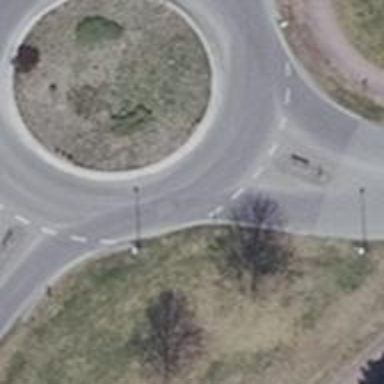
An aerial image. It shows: Secondary road with asphalt surface leading to roundabout.